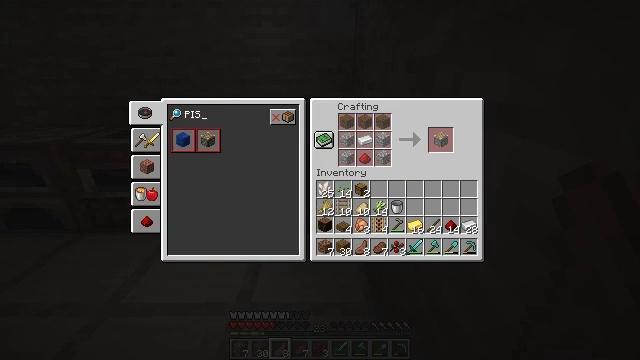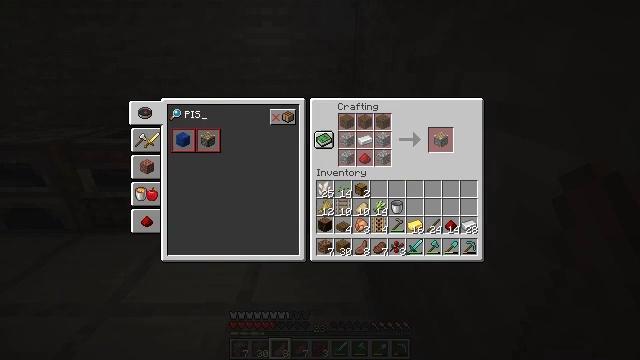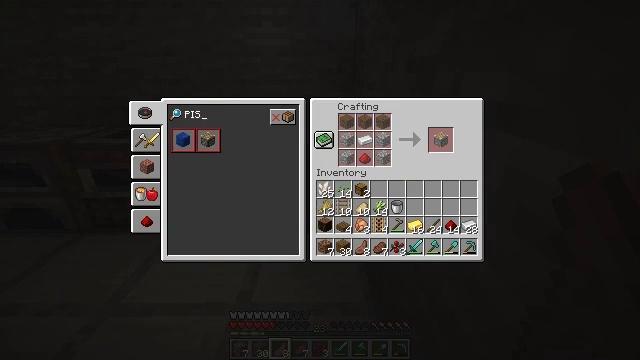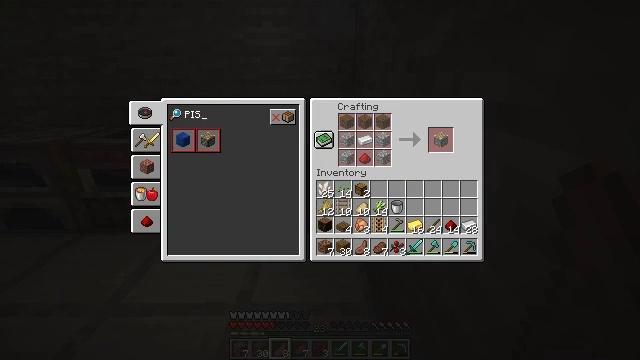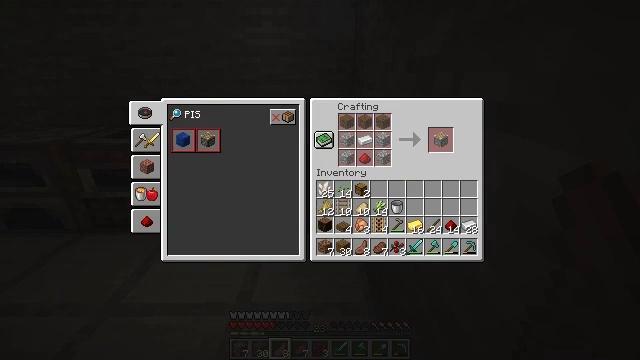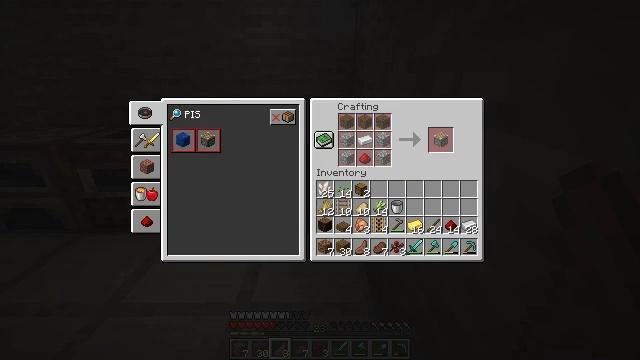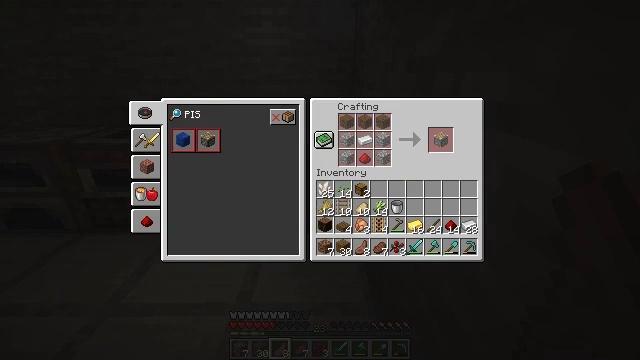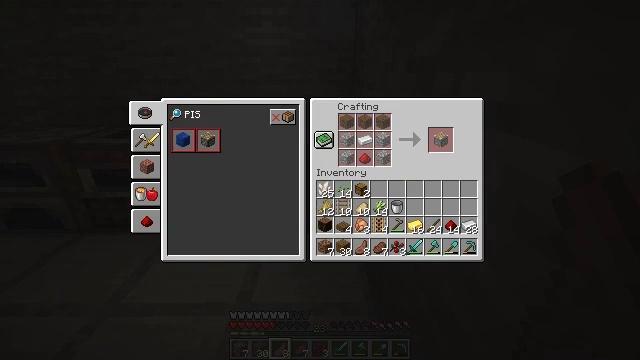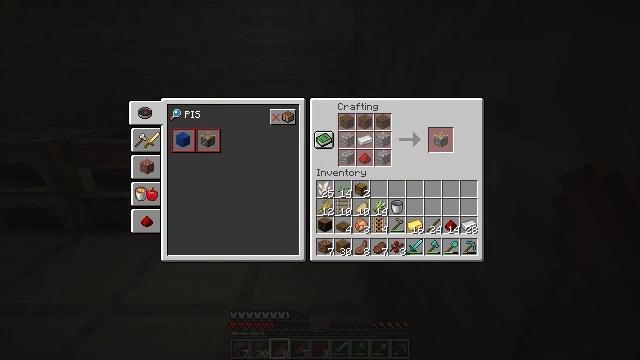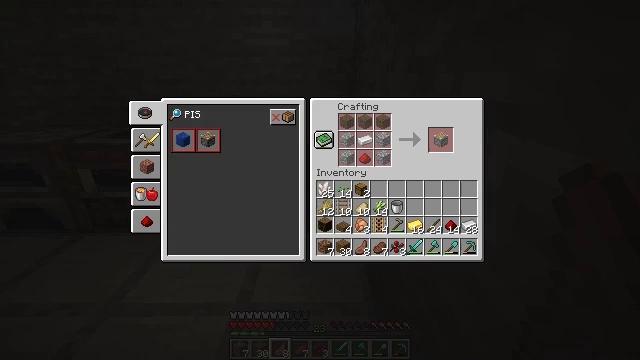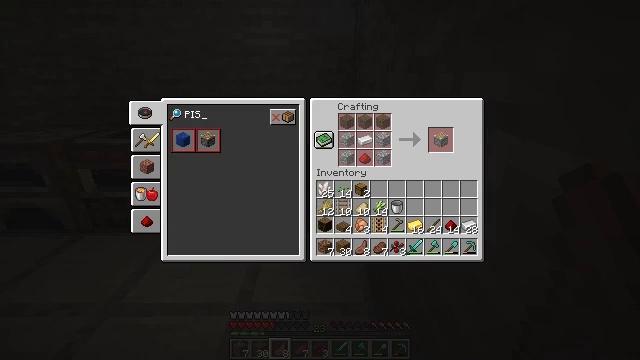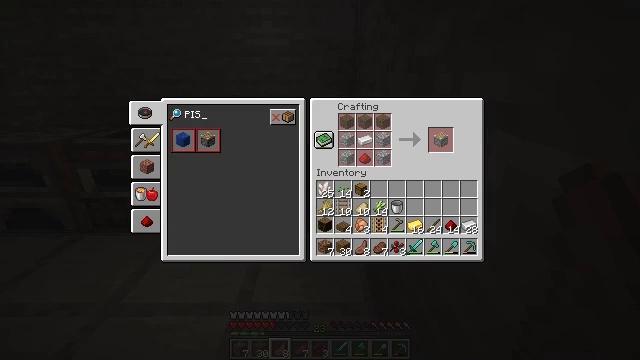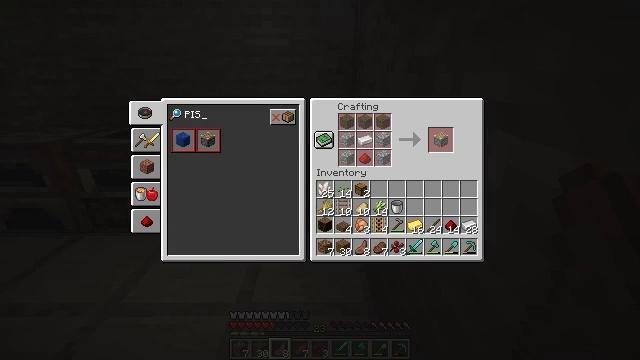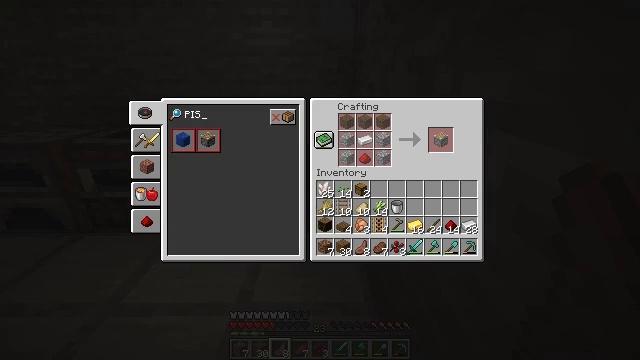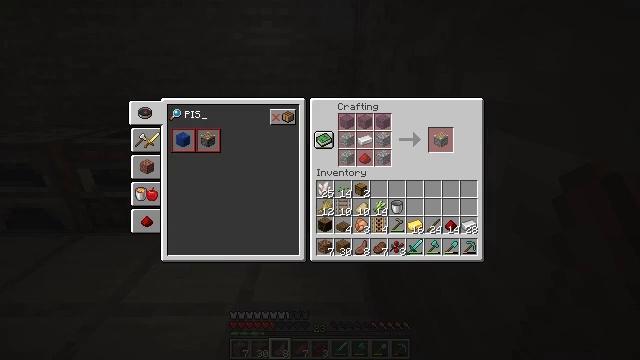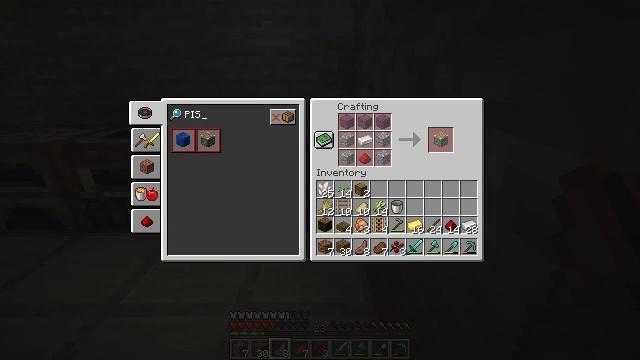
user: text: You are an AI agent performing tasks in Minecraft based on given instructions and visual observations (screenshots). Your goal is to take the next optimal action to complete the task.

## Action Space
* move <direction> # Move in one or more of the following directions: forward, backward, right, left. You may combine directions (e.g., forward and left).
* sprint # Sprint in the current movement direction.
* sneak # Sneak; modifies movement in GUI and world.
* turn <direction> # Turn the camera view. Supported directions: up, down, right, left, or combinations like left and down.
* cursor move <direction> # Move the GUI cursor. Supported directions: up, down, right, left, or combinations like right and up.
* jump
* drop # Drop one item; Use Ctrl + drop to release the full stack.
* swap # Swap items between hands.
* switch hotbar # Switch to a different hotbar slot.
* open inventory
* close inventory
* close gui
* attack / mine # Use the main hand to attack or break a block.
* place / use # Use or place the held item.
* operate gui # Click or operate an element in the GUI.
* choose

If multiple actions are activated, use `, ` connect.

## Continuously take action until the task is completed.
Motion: motion action
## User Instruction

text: Prepare the materials to craft a piston.
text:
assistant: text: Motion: no_op
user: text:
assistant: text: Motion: no_op
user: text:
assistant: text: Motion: no_op
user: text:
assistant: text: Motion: no_op
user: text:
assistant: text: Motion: no_op
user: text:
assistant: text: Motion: no_op
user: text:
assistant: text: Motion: no_op
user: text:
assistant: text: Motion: no_op
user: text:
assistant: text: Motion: no_op
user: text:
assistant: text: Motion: no_op
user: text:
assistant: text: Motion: no_op
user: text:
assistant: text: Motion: no_op
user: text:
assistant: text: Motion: no_op
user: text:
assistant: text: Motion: no_op
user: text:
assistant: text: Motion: no_op
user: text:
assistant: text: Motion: no_op
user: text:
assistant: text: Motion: no_op
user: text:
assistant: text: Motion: no_op
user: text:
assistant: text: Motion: no_op
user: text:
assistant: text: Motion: no_op
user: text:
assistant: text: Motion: no_op
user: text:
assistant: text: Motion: no_op
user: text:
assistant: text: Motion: no_op
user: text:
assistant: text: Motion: no_op
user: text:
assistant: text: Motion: no_op
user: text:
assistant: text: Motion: no_op
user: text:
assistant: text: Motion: no_op
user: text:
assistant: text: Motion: no_op
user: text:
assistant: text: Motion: no_op
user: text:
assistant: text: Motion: no_op